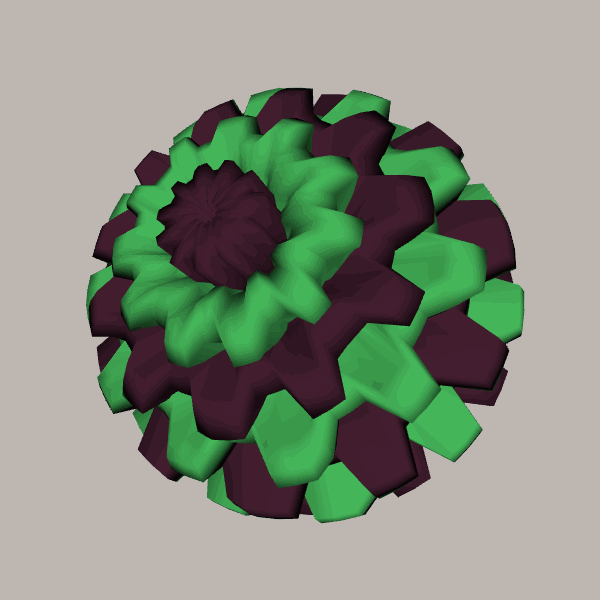
Background: light